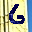
Label: 6